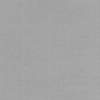
Label: dusty